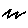
Label: zigzag